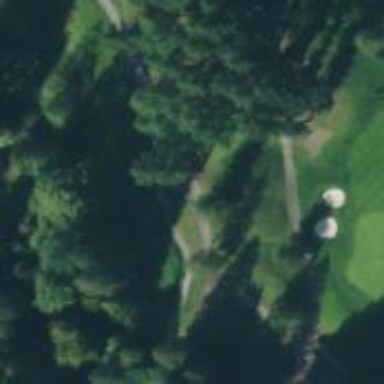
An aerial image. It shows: Service road used as golf cart path.